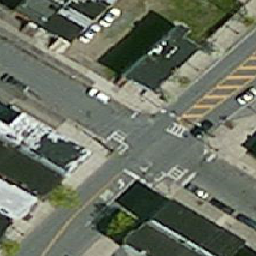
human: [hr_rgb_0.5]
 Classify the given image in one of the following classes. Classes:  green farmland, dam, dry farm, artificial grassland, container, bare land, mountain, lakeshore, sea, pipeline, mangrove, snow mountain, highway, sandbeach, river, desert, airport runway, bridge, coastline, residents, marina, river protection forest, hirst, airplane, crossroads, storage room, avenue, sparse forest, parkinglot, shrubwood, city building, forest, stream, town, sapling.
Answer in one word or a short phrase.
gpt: crossroads